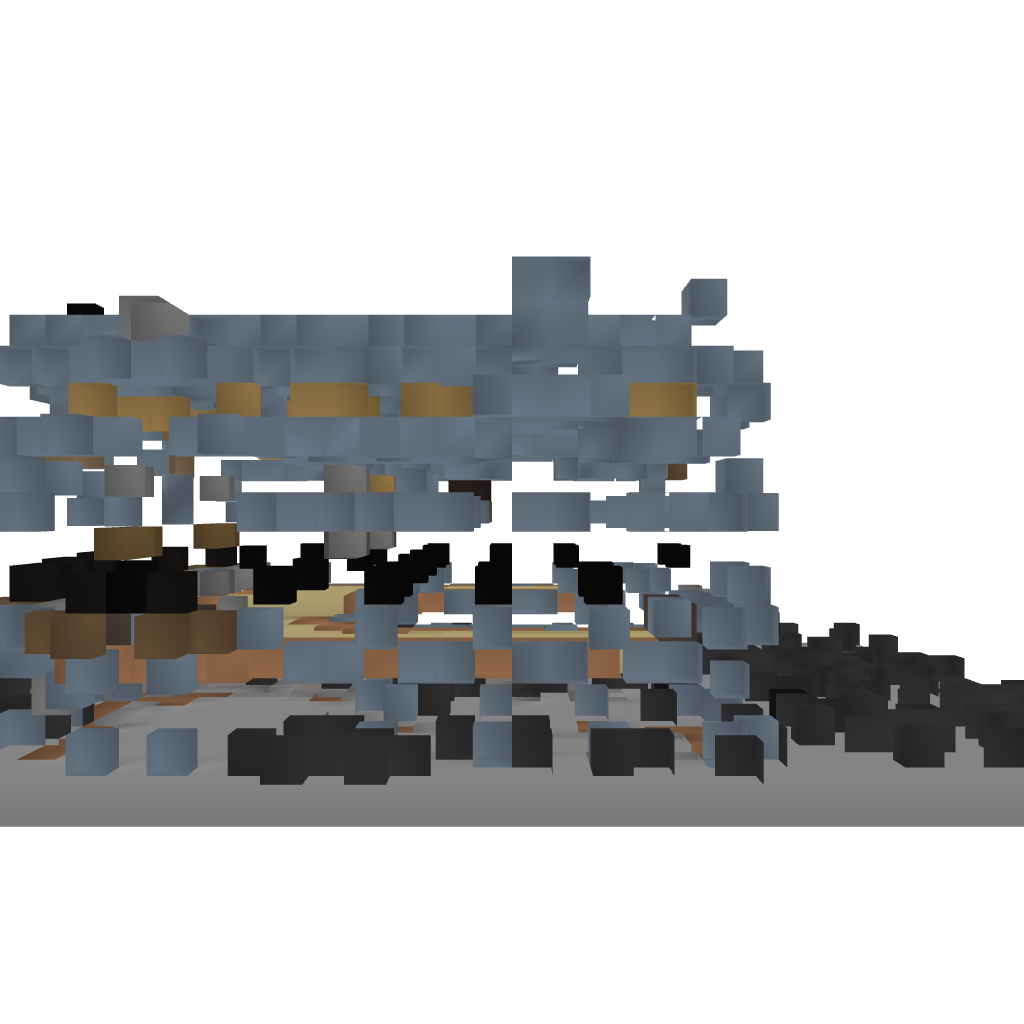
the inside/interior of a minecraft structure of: Medieval House #3